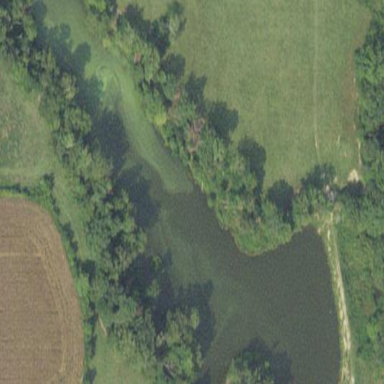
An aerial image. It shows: Pond with natural water.